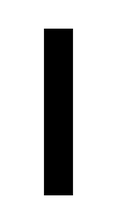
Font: Inter_SemiBold